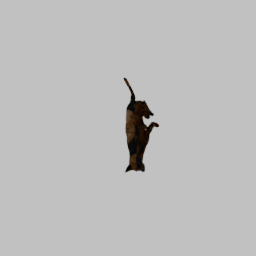
Label: animals